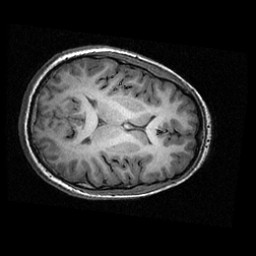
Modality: T1w
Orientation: axial
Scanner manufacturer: ge
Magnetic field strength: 3 T
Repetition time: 0.009052 s
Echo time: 0.001844 s